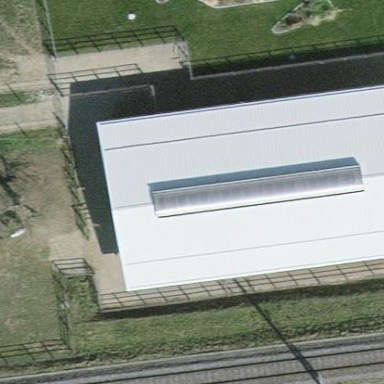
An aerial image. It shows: Farm auxiliary building.